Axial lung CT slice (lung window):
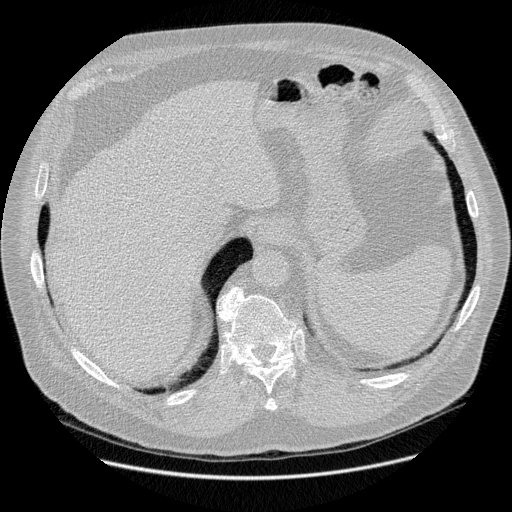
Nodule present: no